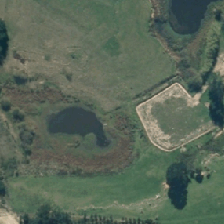
Land cover: lake_pond